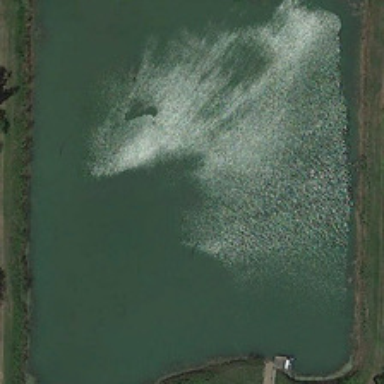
A rectangular pond is surrounded by several rows of green trees .